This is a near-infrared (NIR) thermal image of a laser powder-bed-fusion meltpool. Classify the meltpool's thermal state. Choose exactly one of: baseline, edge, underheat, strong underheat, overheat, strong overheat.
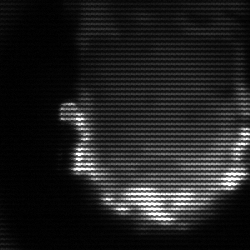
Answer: baseline